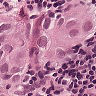
Metastatic tissue present: yes